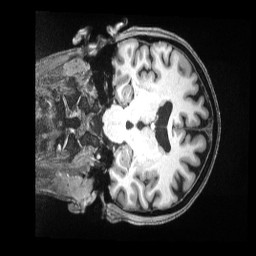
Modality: T1w
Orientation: coronal
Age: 50
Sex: female
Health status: ill
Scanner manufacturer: siemens
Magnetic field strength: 3 T
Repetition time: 2.5 s
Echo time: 0.00181 s